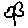
Label: flower